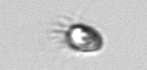
Label: Balanion